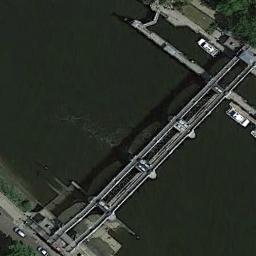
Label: bridge